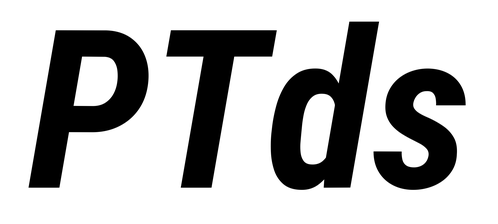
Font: Roboto-Italic_Condensed_Bold_Italic